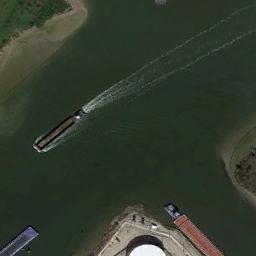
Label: ship